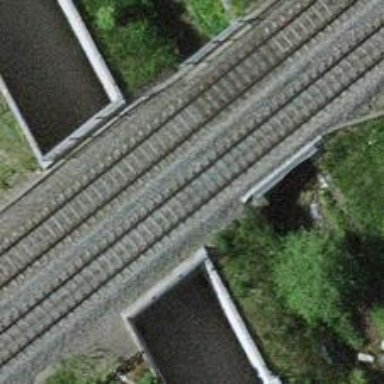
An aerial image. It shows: Railway bridge with electrified tracks and single contact line.